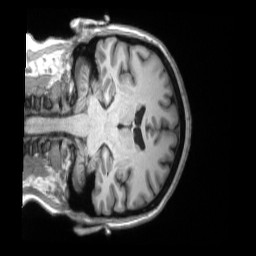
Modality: T1w
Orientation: coronal
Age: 44
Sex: female
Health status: ill
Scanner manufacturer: siemens
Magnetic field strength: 3 T
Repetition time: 2.2 s
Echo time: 0.00157 s